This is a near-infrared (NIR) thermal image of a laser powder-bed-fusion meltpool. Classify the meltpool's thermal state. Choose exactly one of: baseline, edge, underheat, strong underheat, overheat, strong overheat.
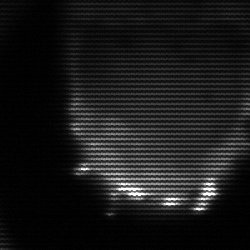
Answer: edge